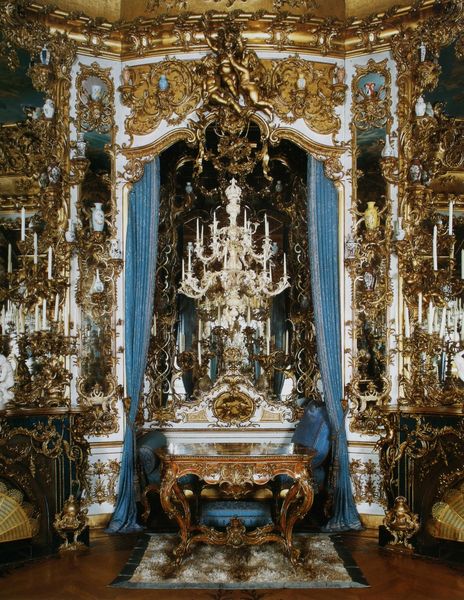
Titel: Spiegelsaal
Künstler: Georg Dollmann
Standort: Graswangtal
Institution: Schloss Linderhof
Schlagwörter: blau, weiß, braun, raum, schmuck, säulen, tisch, schloss, ornament, teppich, architektur, barock, innenraum, möbel, vorhang, vögel, kirche, boden, gold, interieur, reich, sessel, decke, rokoko, fliegen, kamin, kamine, engel, vase, parkett, figuren, blue, candelabra, chair, chandelier, curtain, curtains, fancy, lamp, ornate, palace, white, dekoration, black, carpet, chairs, figures, gilded, interior, painting, room, table, vorhänge, yellow, ornamente, verzierung, kerze, uhr, bed, mirror, mirrors, rug, tapestry, kerzen, kronleuchter, leuchter, stuck, vasen, chaise, foto, nische, porzellan, vergoldet, palast, viel, altar, sims, kerzenständer, kerzenhalter, kerzenleuchter, christlich, angels, house, baroque, drapes, metal, zier, golden, teppisch, kitsch, prunk, putten, reliefs, gilt, kitschig, castle, fabric, putti, french, zierrat, verzierungen, photo, plaster, tischlein, kandelaber, clock, aufsatz, cherubs, weihnachten, fireplace, boudoir, vases, voll, prunkvoll, christ, fire, candle, dresser, run, blattgold, tepisch, candles, flames, rococo, überladen, photograph, porcellain, reichlich, baldachinverzierung, laas, poutti, pretty, fan, alcove, candleabra, detailed, 1700, gold leaf, polished, kerzenstand, budoir, figured, wooden floor, bedchamber, sideboard, throw rug, nook, hearths, fane, sconces, candles \, cyandlier, makeup table, ormolu